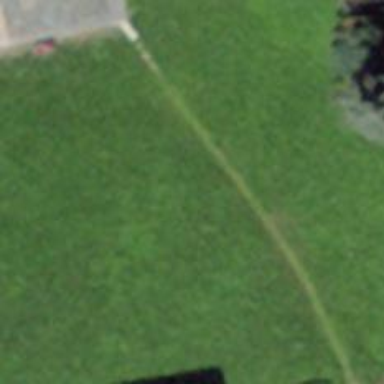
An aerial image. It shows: Unpaved footway.